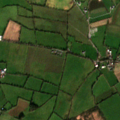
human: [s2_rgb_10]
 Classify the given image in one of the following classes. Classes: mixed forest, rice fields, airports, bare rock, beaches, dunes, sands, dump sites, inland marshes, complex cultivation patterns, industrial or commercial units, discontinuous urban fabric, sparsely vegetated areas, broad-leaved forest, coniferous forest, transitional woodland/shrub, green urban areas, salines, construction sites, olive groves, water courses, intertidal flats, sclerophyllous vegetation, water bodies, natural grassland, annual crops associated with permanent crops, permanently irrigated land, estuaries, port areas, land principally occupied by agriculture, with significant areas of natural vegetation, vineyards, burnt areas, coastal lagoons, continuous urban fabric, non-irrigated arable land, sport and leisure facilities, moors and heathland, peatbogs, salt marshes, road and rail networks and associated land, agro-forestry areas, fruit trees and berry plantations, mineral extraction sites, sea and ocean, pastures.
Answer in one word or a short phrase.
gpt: pastures